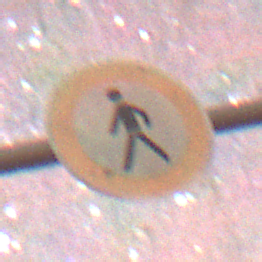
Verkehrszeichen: VerbotFussgaenger
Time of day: Night
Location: Outdoor (Nature)
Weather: Clear
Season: NotSpecified
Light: Natural